Platform: macOS
Application: Chrome
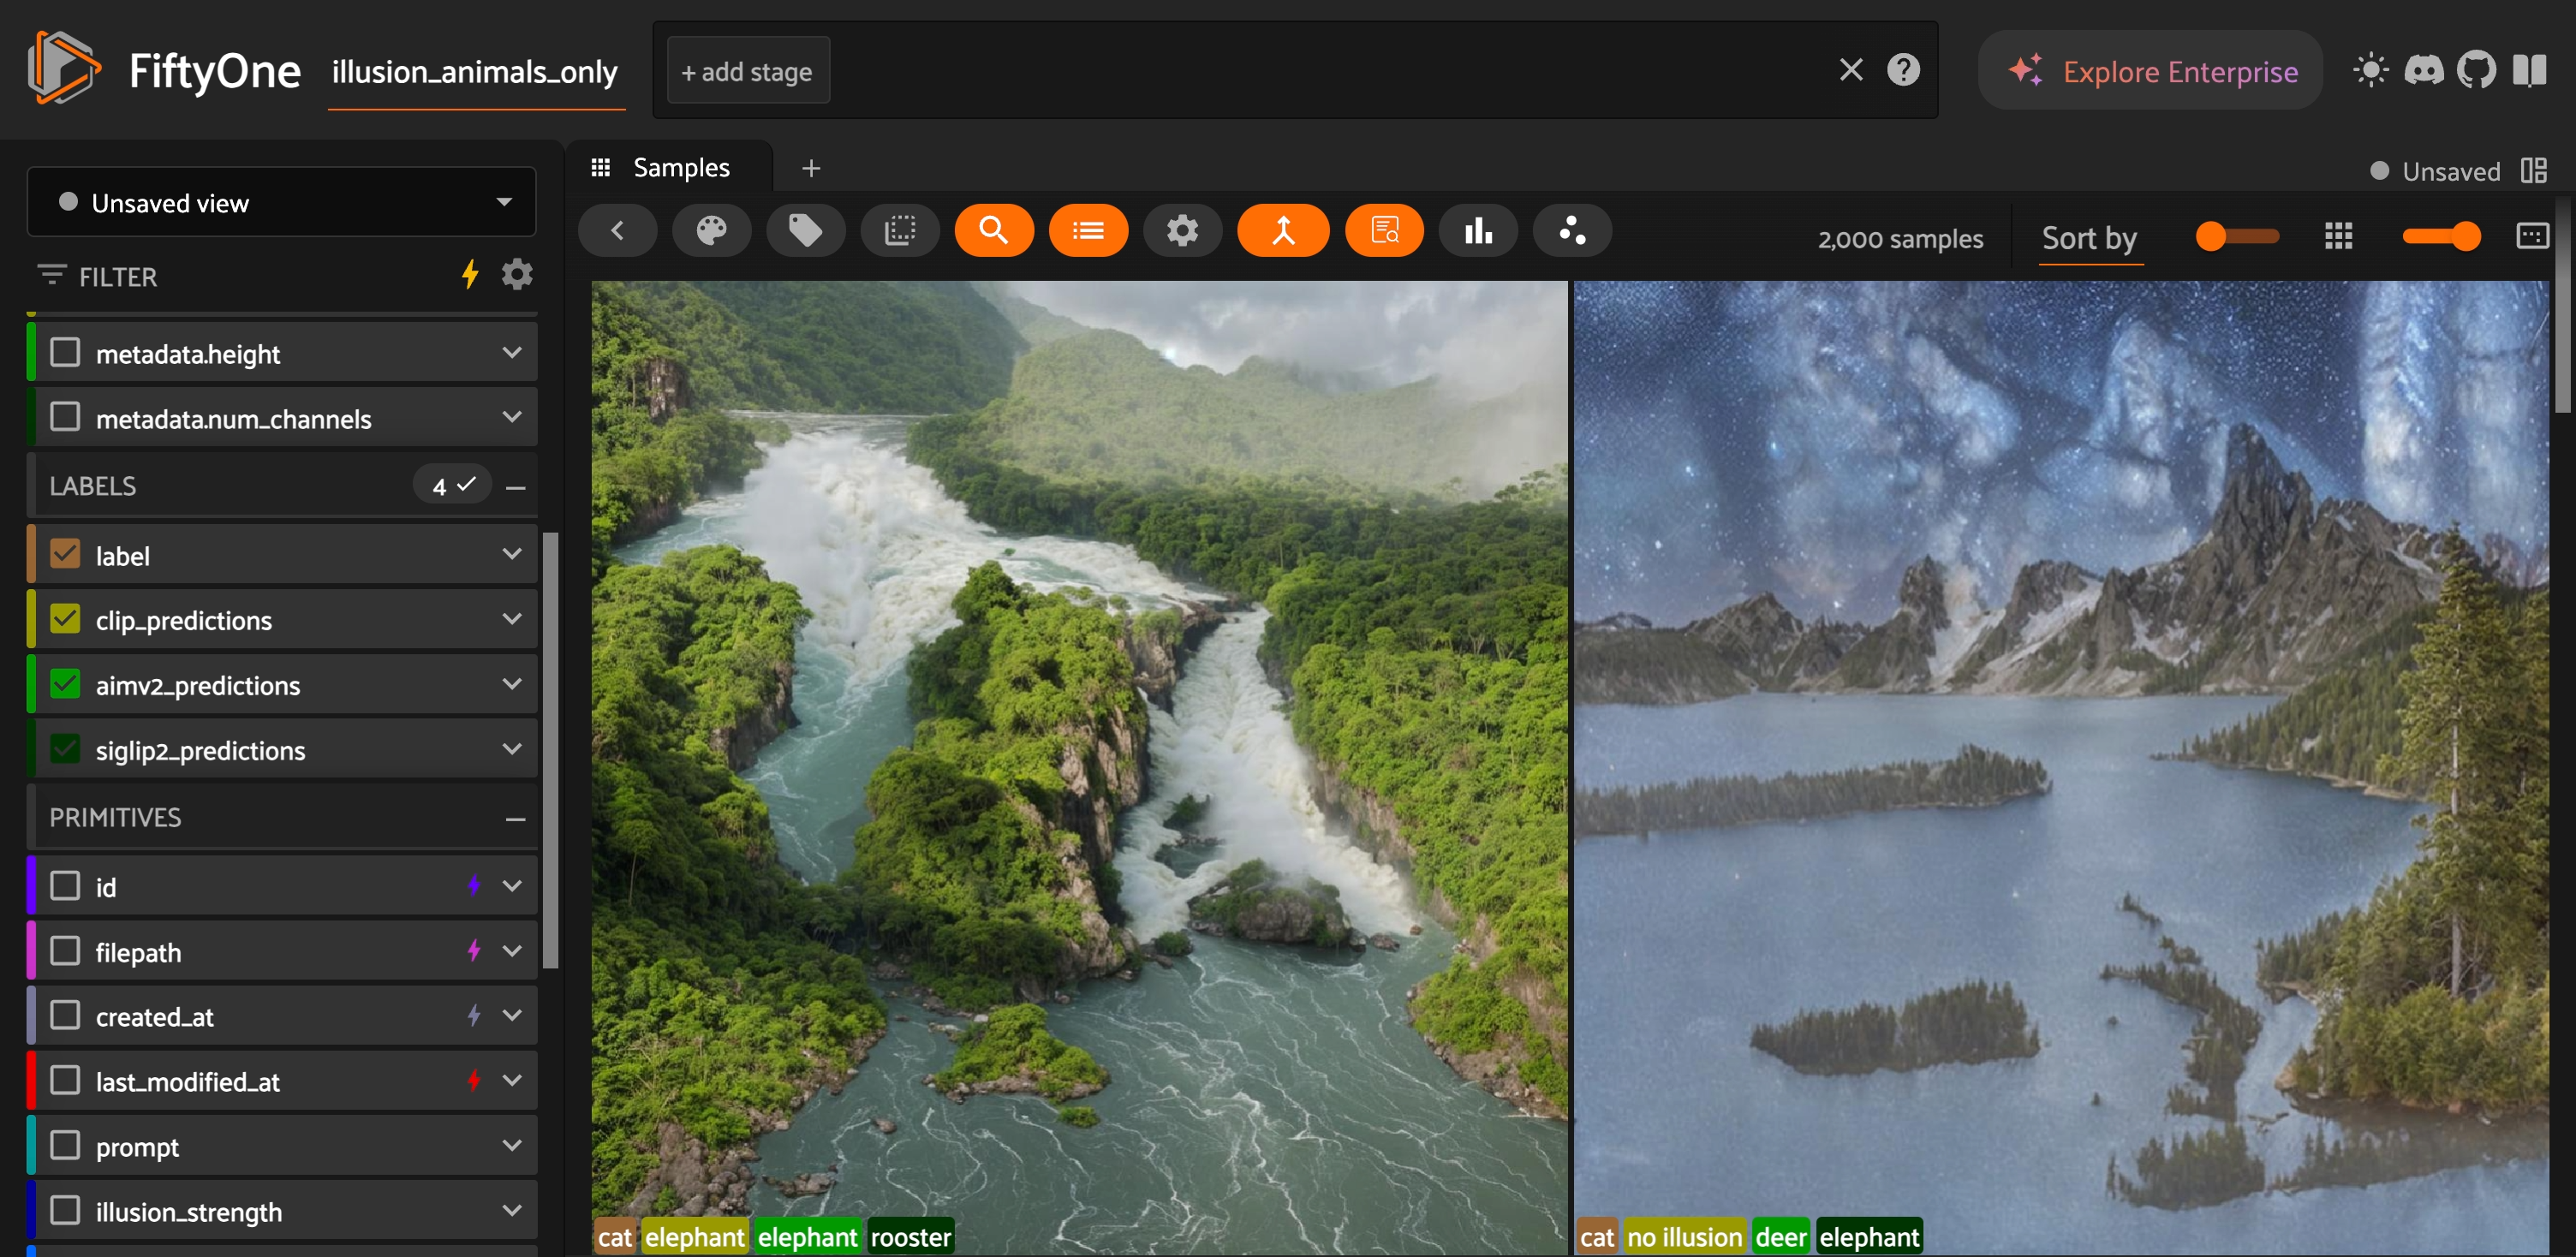
task_description: Reset zoom for samples in the samples panel
action_type: click
element_info: Icon
steps_since_start: 1